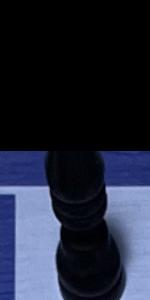
Label: Bishop_Black